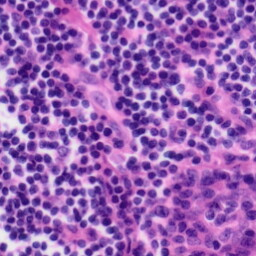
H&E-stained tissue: Tonsil